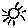
Label: sun